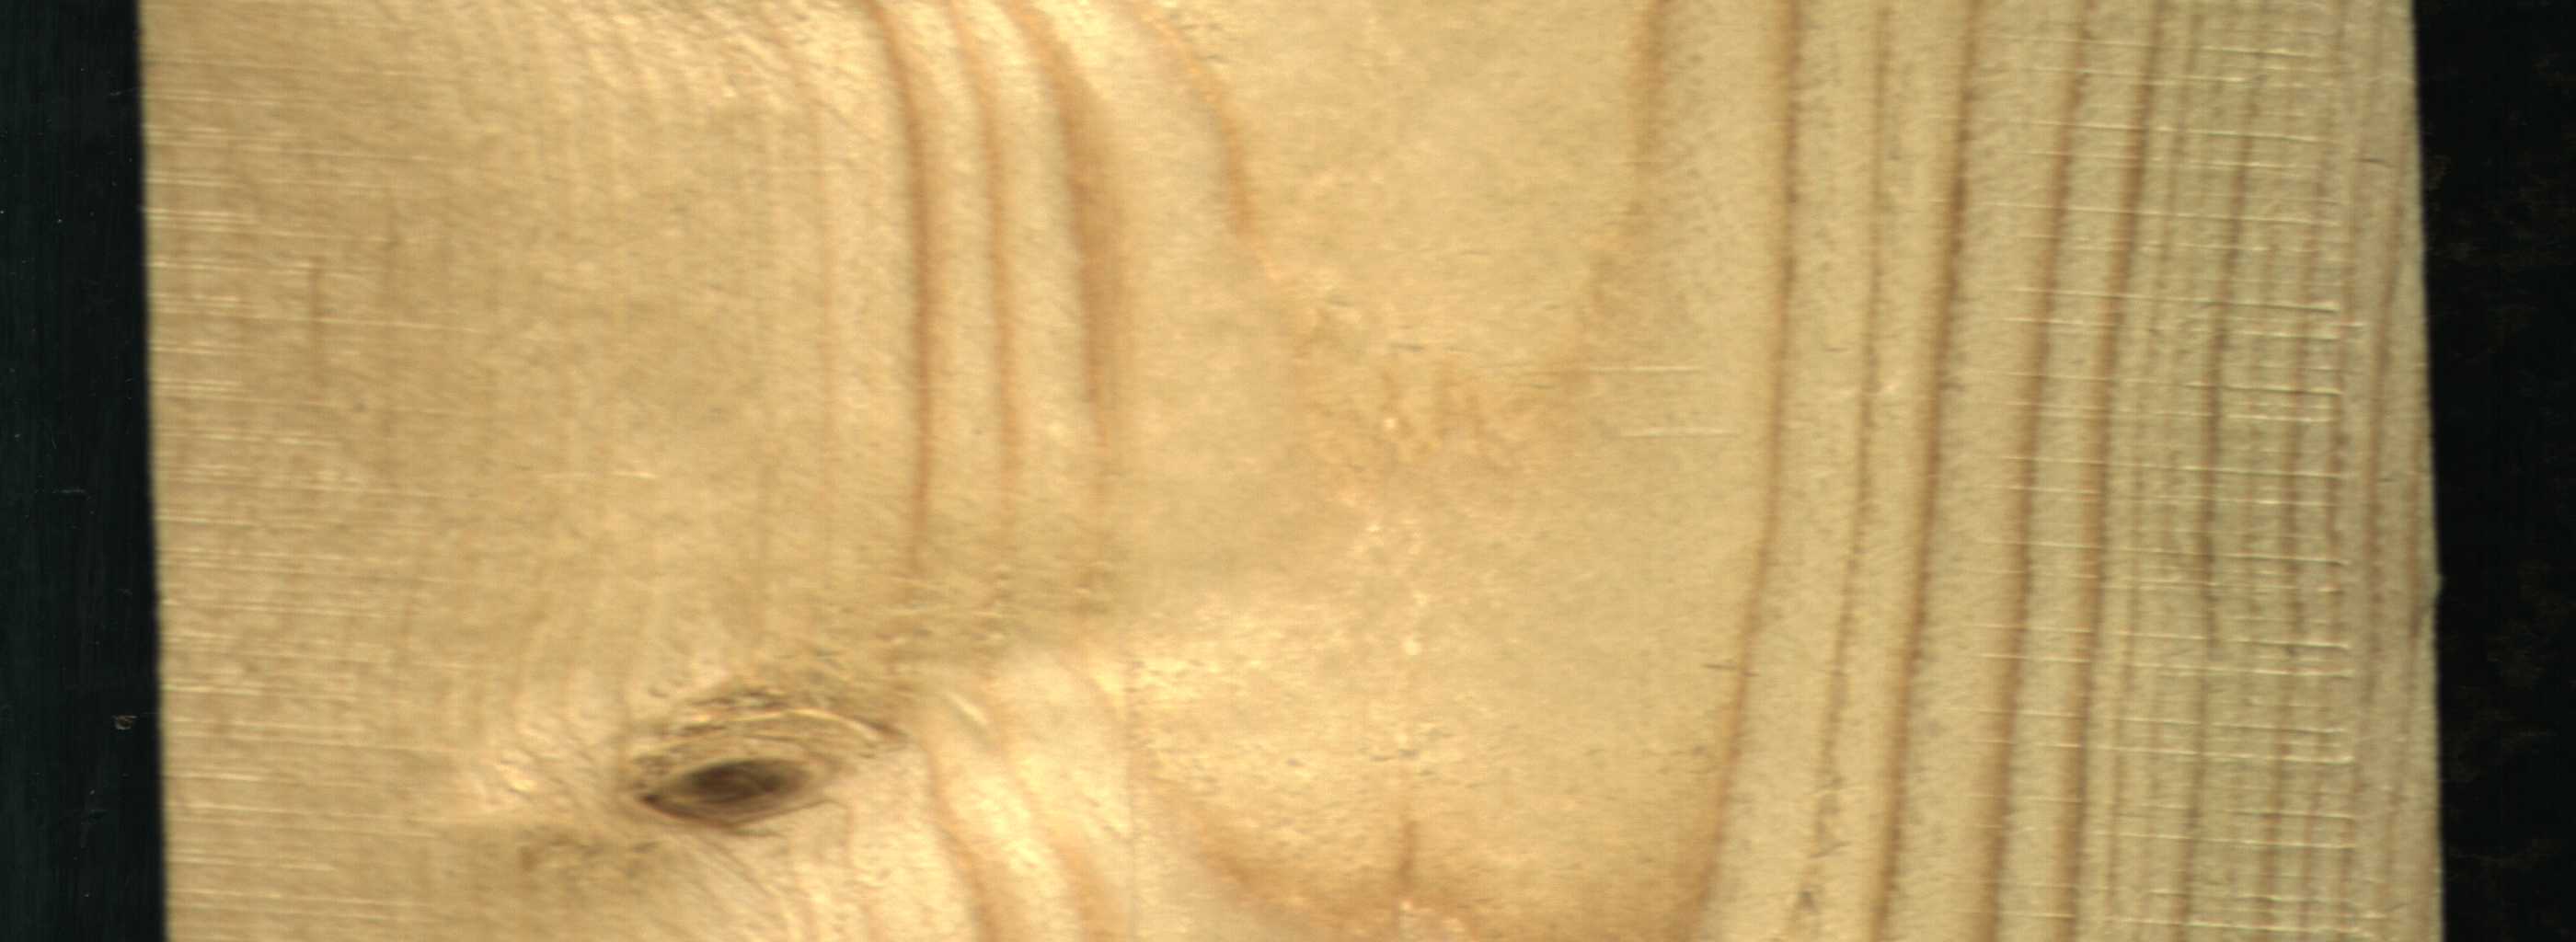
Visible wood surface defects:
Live_Knot